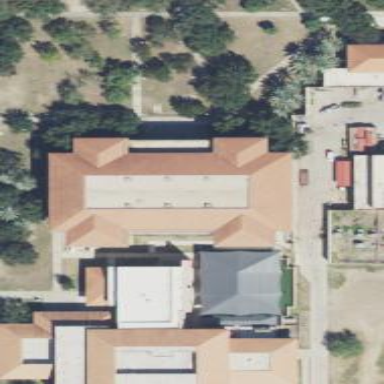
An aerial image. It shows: View of university building.